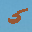
Label: 5